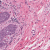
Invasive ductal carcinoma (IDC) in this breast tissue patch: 0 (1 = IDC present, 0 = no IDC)